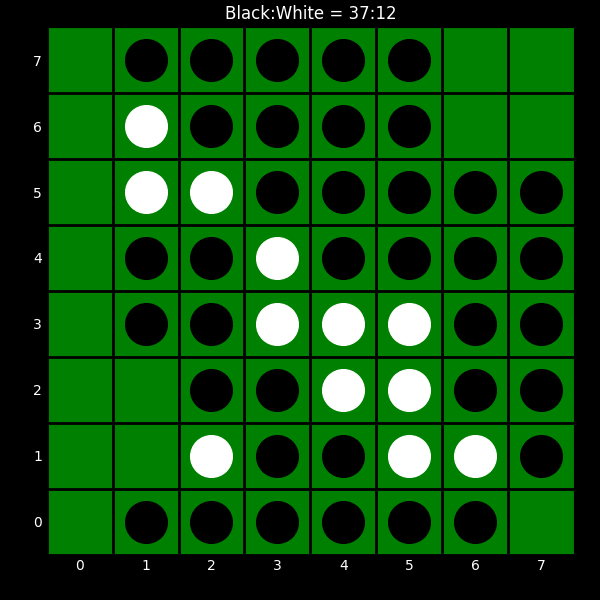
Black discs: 37
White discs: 12